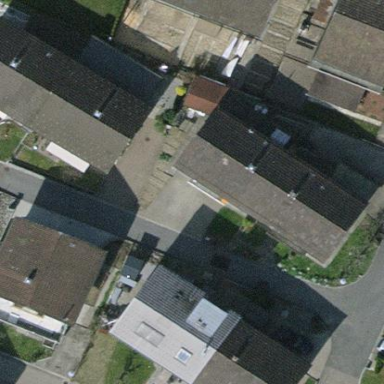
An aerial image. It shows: Semidetached house.